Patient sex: F
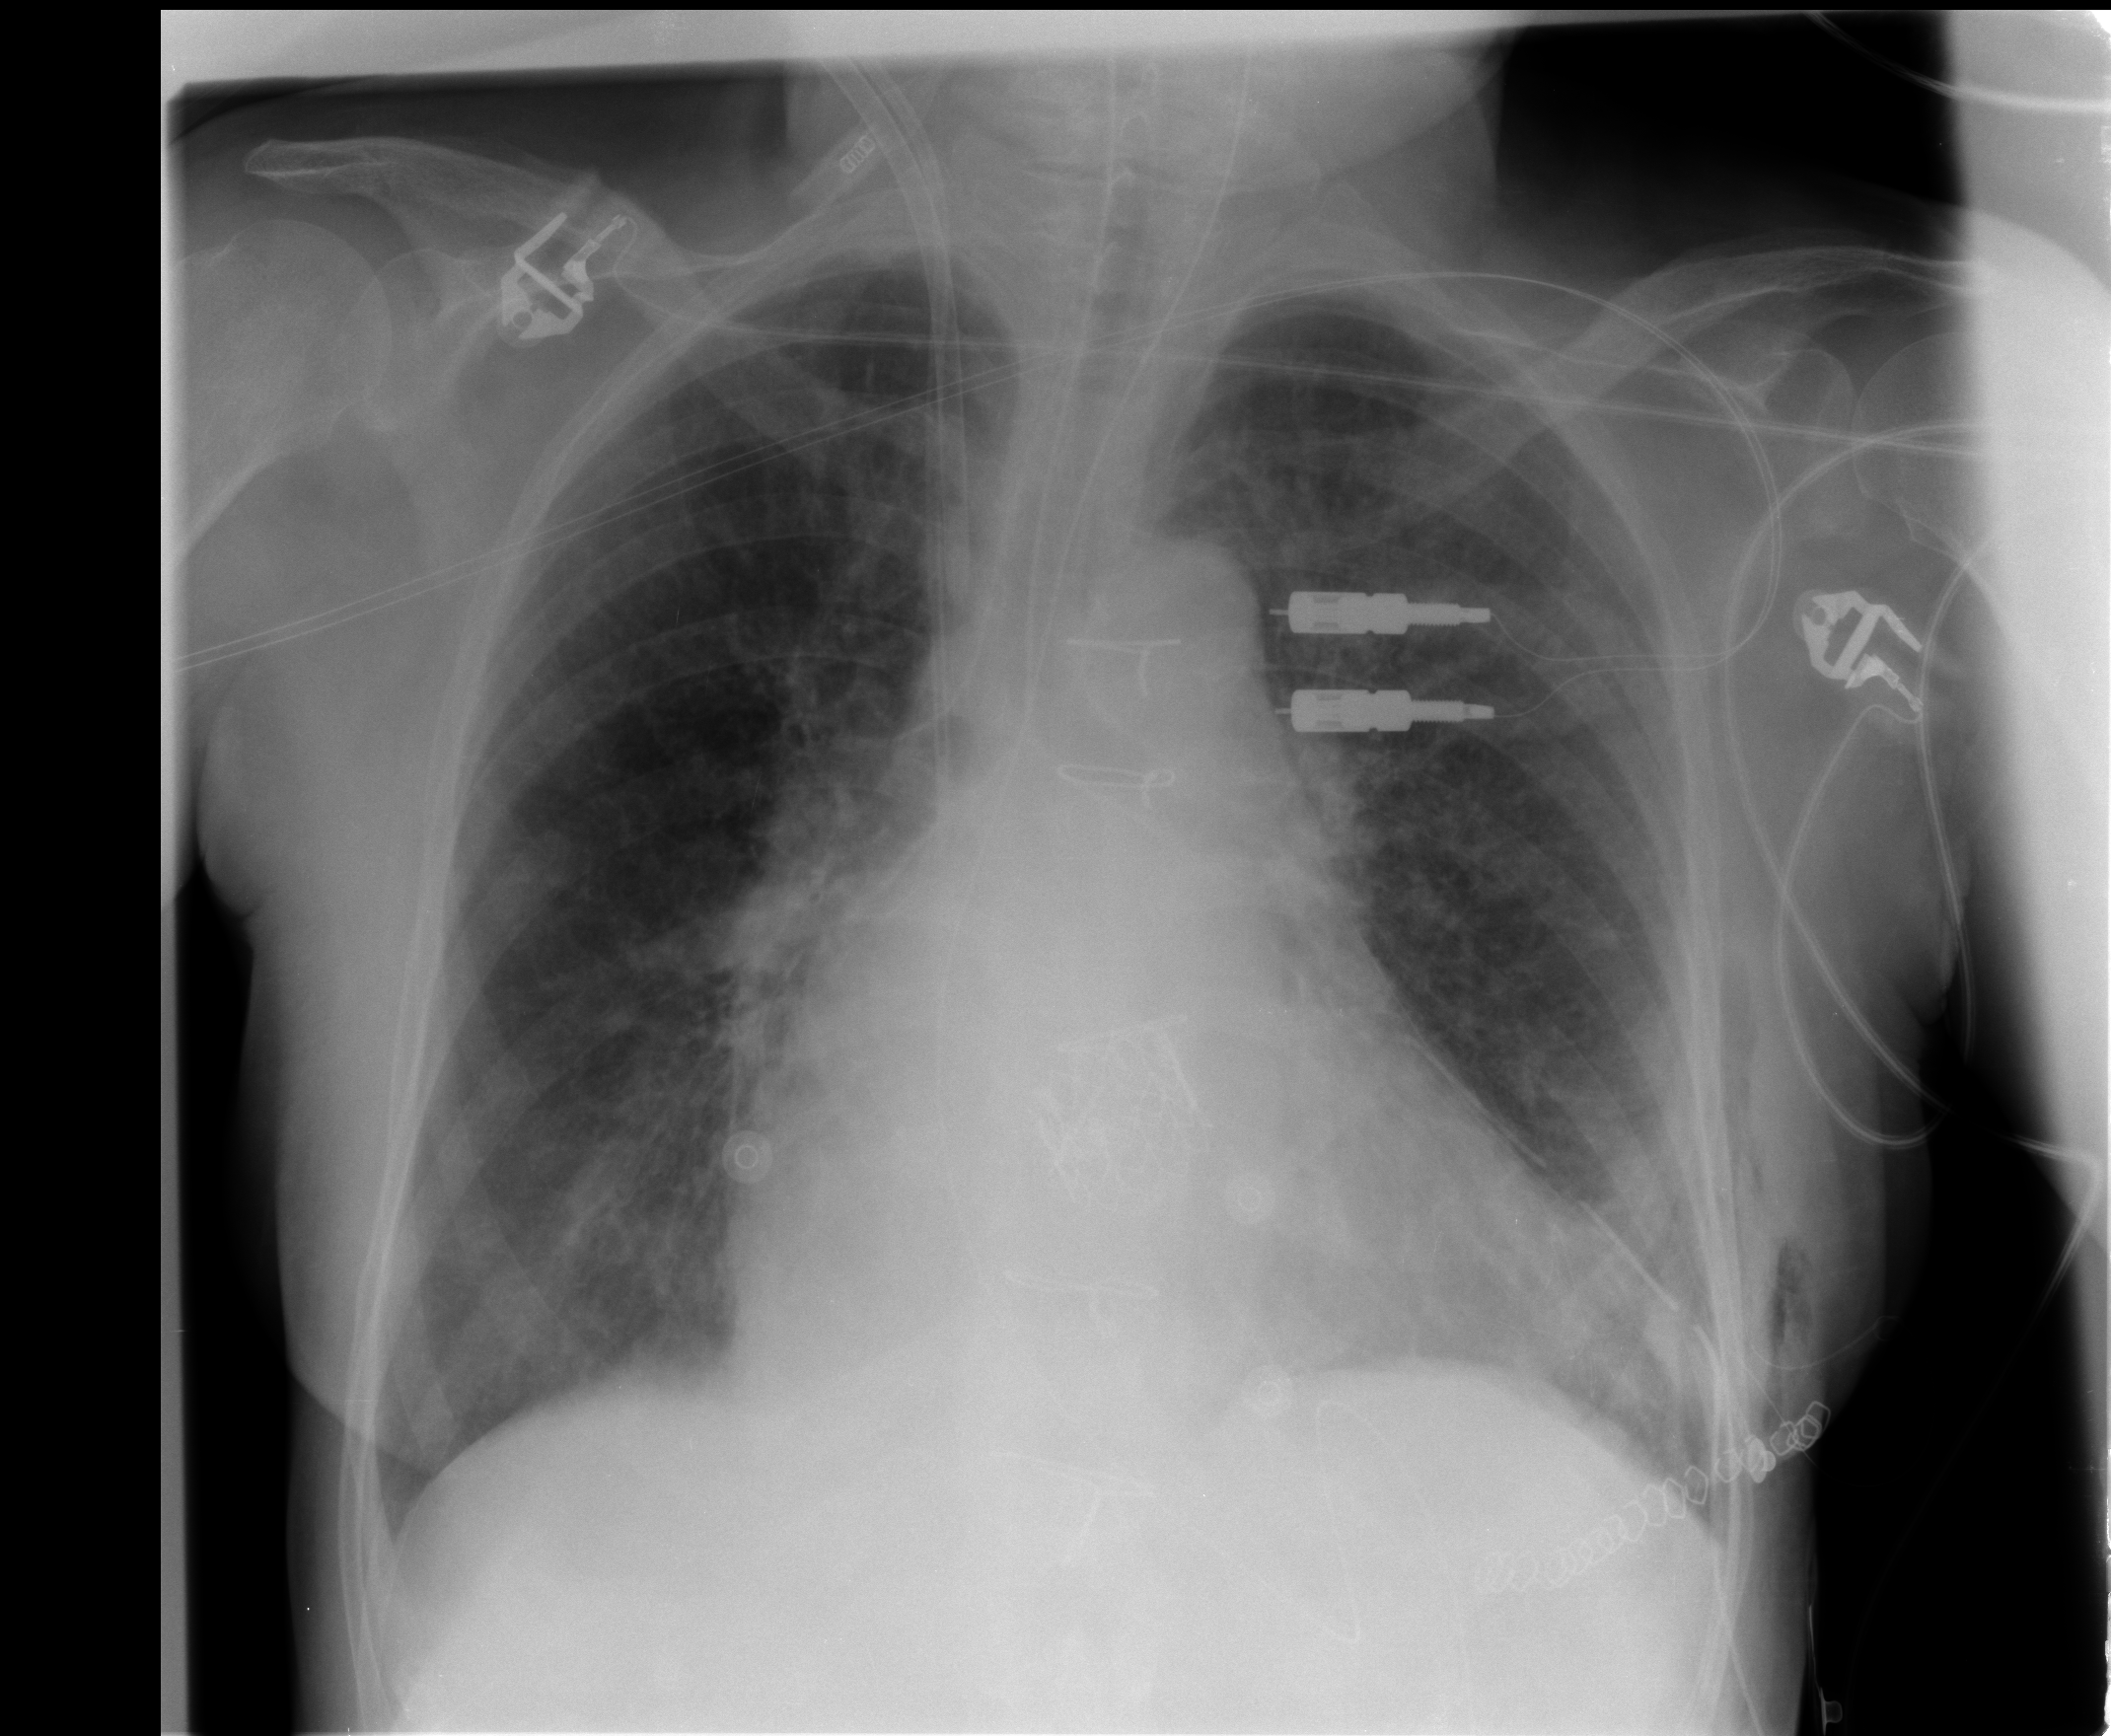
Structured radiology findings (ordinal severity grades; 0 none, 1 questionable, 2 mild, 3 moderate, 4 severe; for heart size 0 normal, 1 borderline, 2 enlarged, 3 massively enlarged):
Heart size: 2
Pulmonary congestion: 3
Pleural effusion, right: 0
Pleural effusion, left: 0
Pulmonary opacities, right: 0
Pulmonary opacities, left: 0
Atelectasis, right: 2
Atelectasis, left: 2